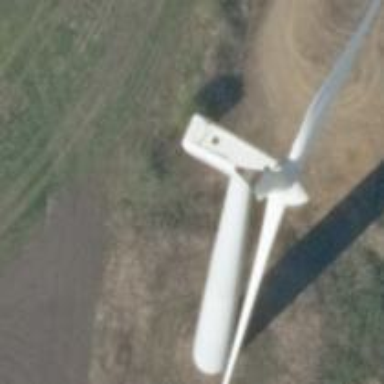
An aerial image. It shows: Wind-powered generator.